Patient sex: M
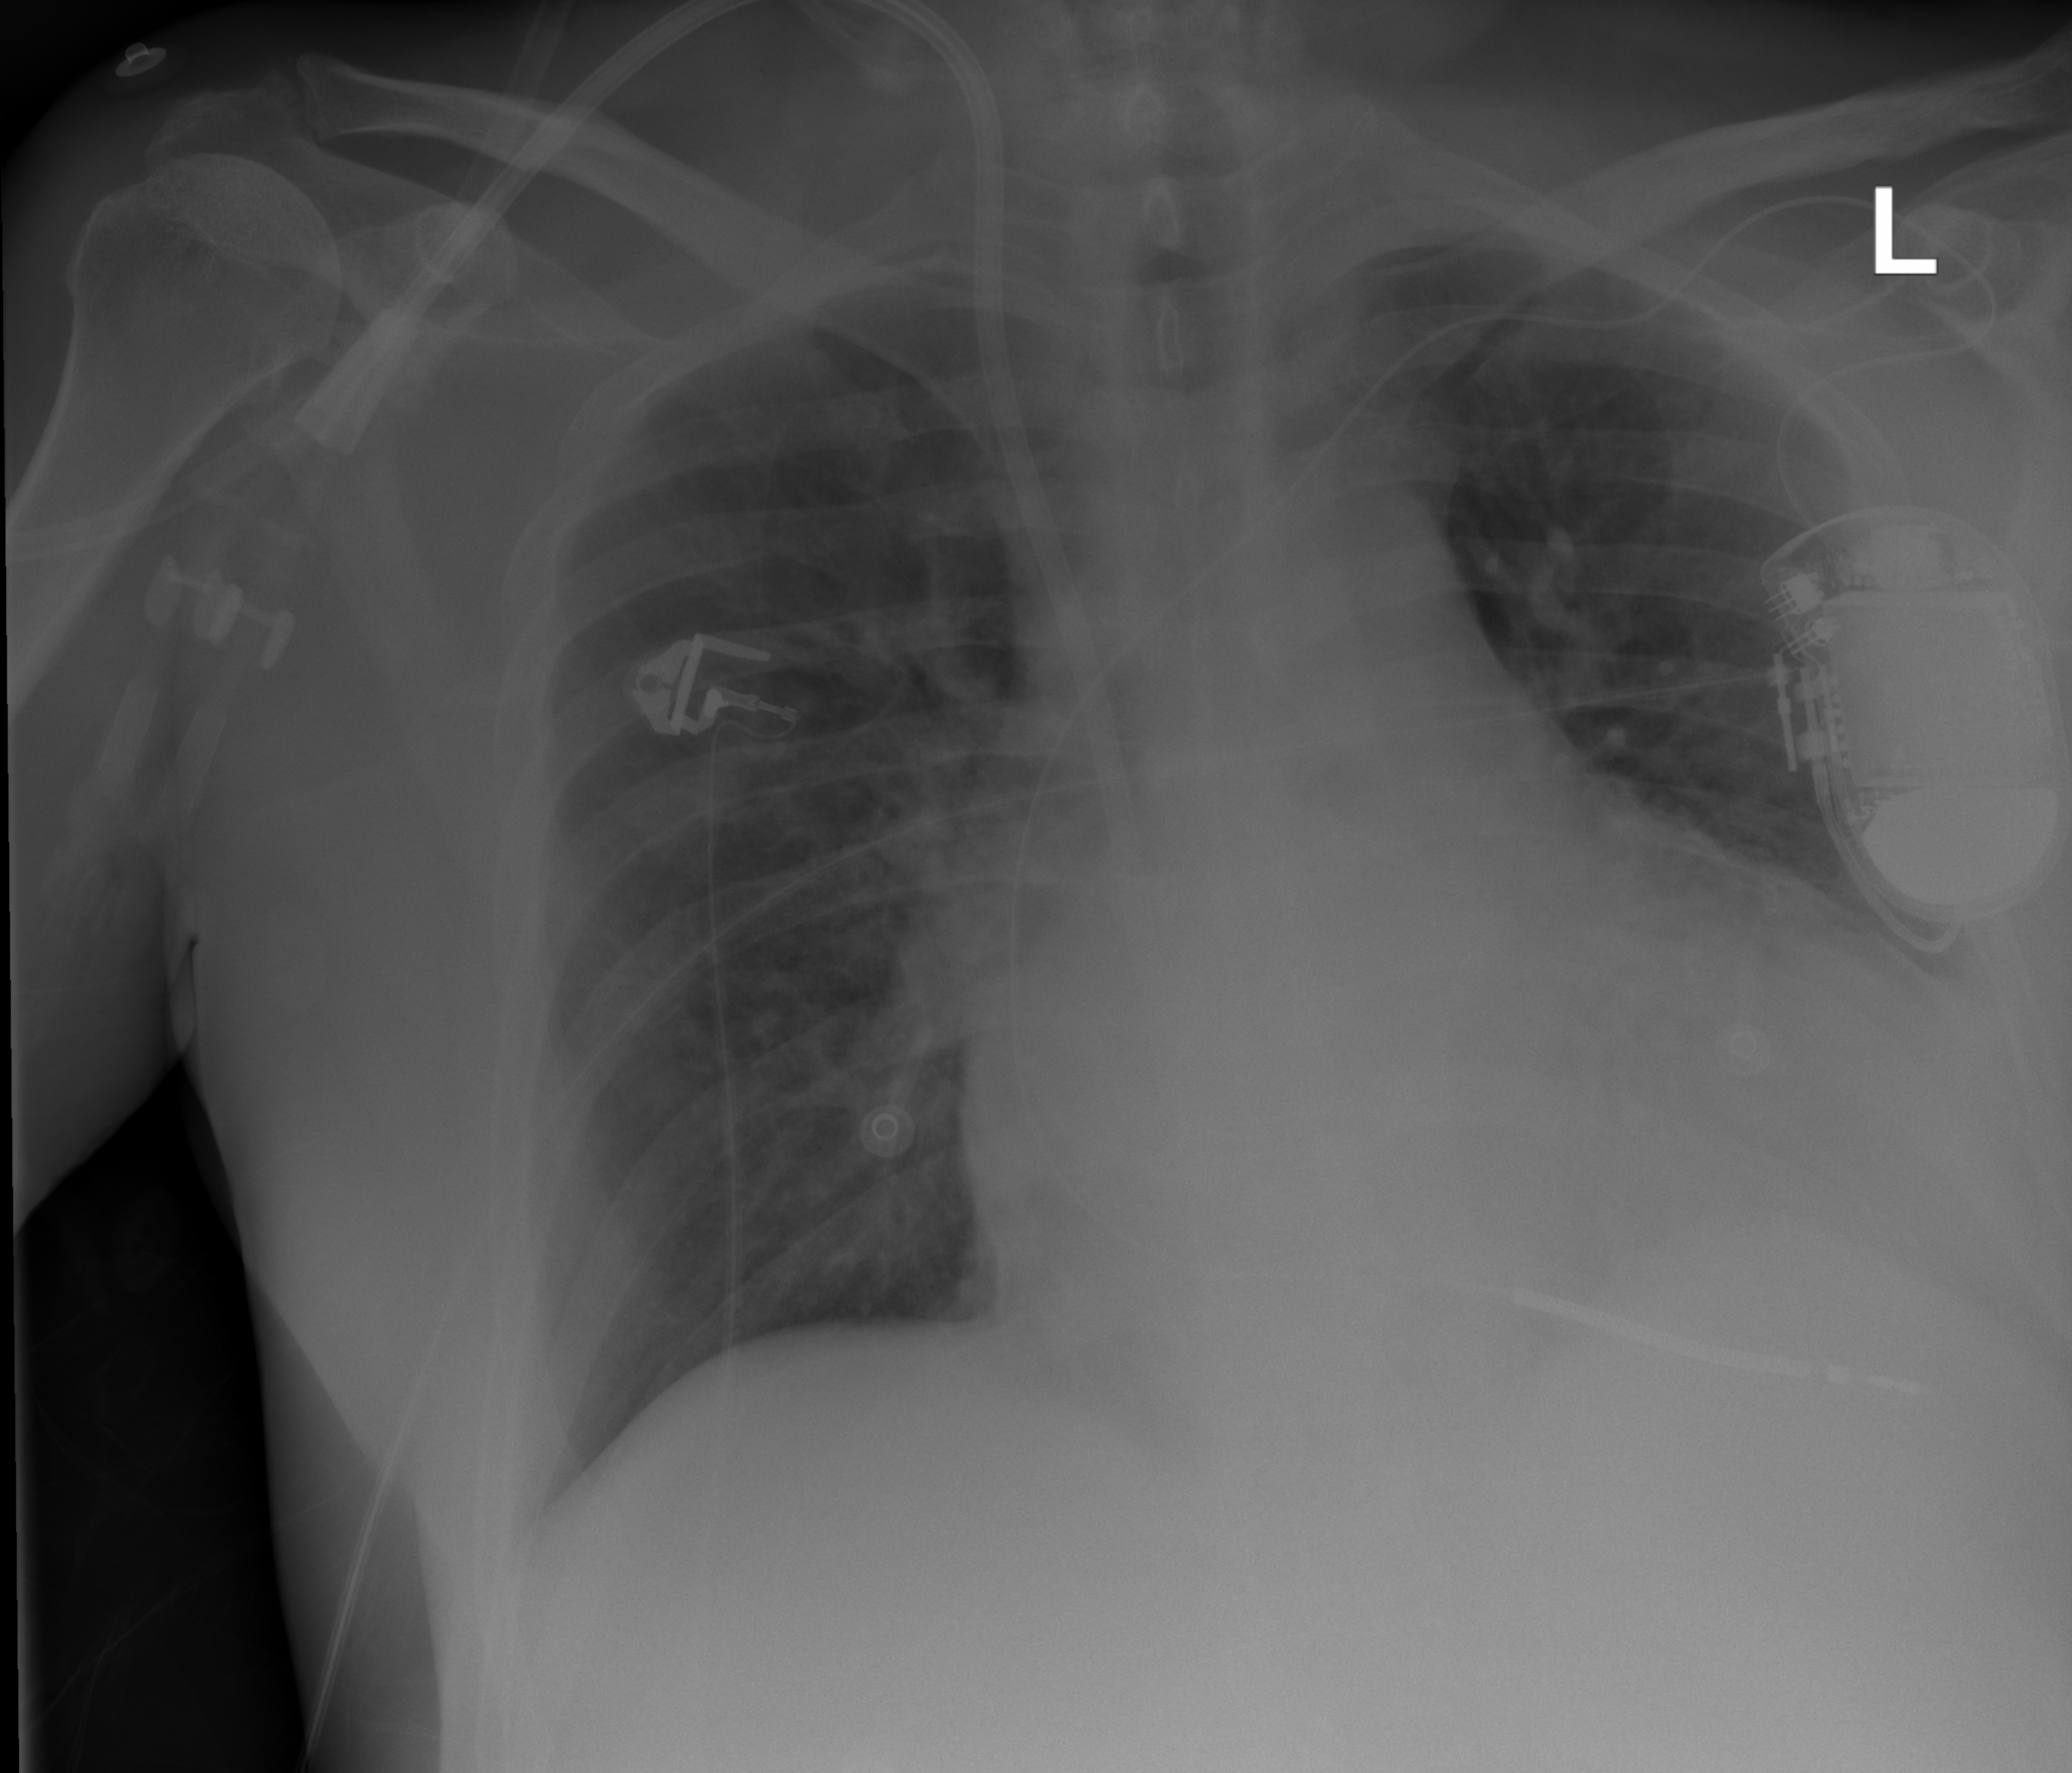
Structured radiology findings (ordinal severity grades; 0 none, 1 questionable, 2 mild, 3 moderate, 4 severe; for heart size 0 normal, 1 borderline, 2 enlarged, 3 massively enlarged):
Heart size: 3
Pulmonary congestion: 0
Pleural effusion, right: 0
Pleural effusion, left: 1
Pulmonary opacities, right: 0
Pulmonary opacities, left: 0
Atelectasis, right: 0
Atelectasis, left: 2